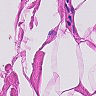
Metastatic tissue present: no